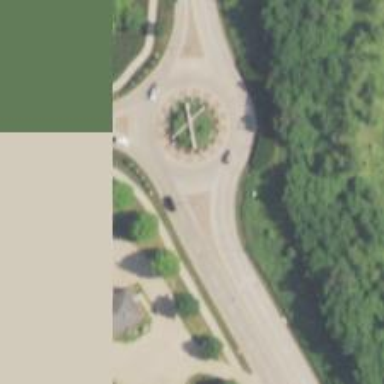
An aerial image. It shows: Secondary road leading to roundabout.